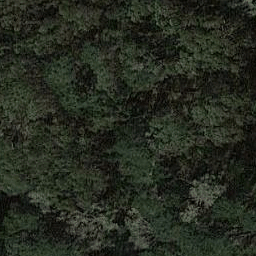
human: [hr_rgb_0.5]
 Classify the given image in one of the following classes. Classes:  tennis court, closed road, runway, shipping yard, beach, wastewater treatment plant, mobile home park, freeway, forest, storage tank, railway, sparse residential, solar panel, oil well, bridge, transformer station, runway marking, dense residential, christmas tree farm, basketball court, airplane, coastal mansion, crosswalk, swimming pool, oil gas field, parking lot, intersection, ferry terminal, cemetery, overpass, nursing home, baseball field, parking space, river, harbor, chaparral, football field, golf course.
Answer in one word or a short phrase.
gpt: forest